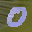
Label: 0